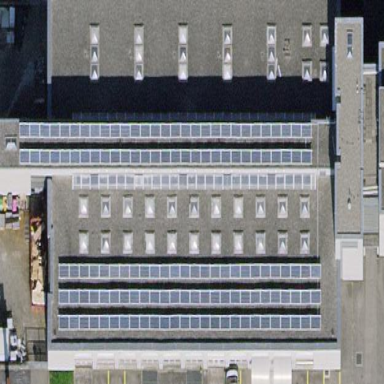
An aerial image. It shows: University building with flat roof.